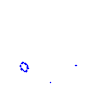
Particle: proton